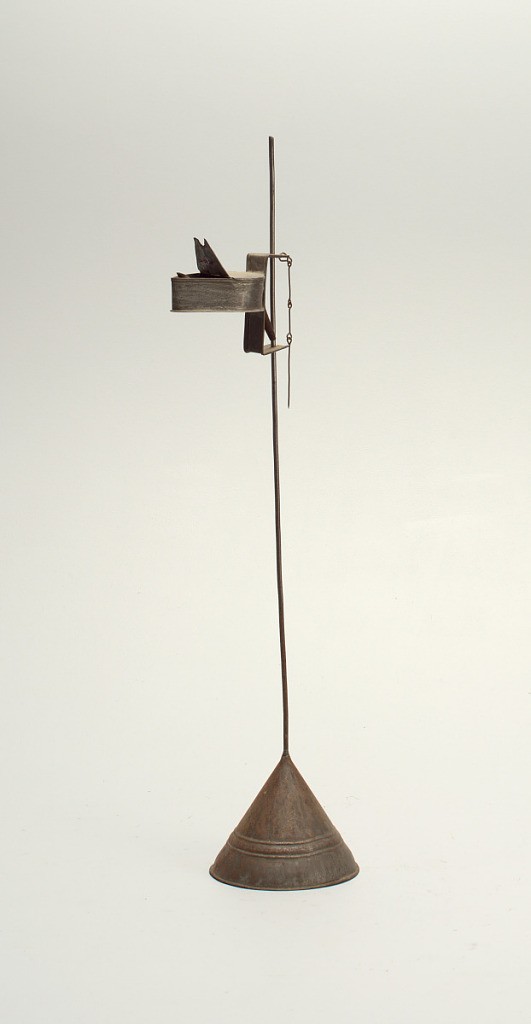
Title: Lamp
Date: ca. 1780
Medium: Tin
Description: tallow, oil lamp on ajustable shaft.